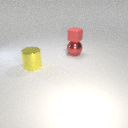
large yellow metal cylinder in front of large red metal sphere